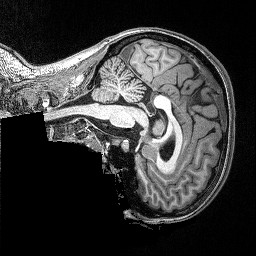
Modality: T1w
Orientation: sagittal
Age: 23
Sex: female
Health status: healthy
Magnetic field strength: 3 T
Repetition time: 2.53 s
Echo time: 0.00331 s